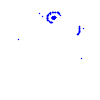
Particle: electron